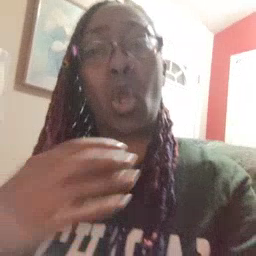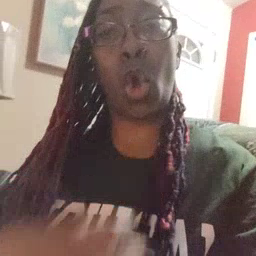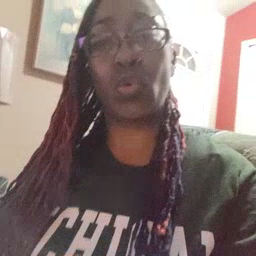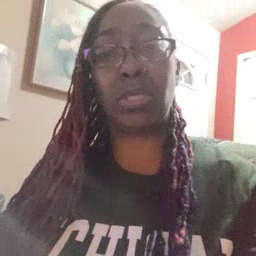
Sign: hungry